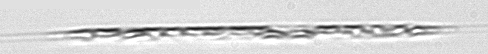
Label: Rhizosolenia